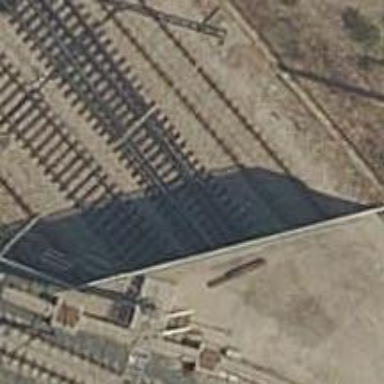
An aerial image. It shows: Railway track with contact lines for electrification.